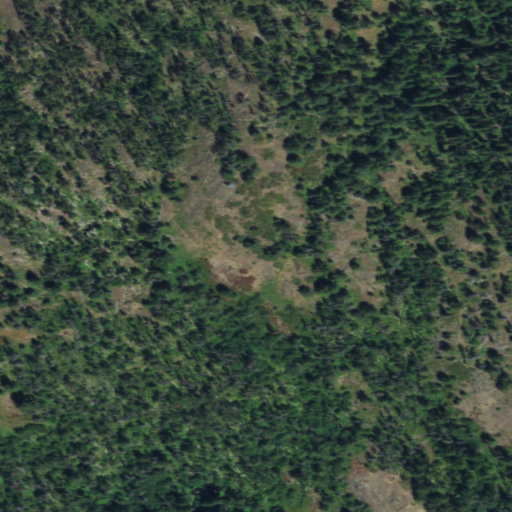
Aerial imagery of mountain in Washington named Horns Mountain containing grassland and shrub